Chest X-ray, PA view. Patient: 72 years old, sex F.
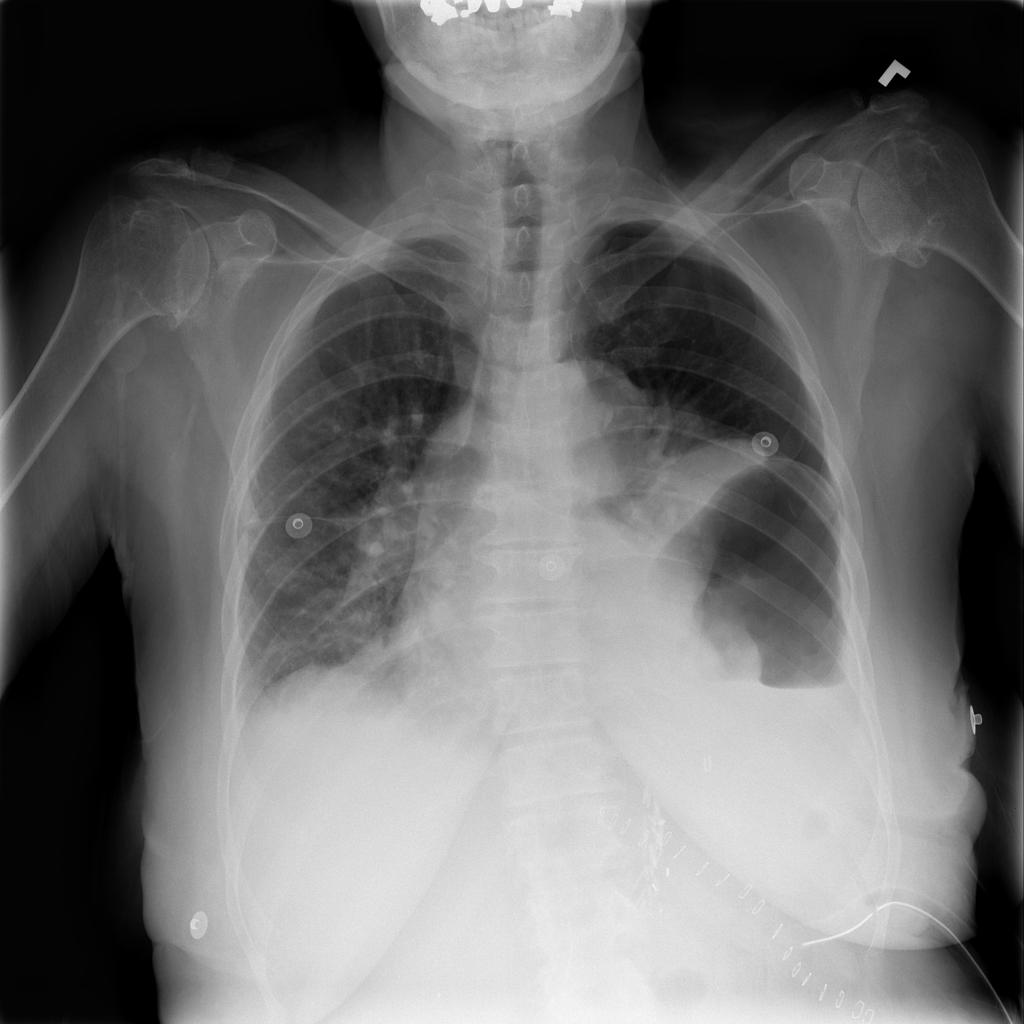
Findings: No Finding